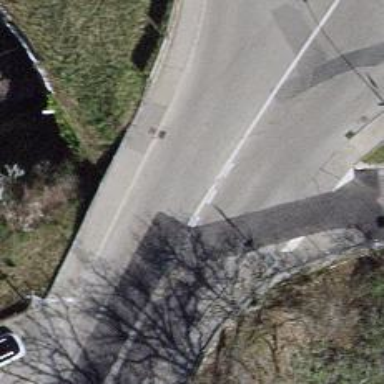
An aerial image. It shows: Residential road with asphalt surface. There are sidewalks on both sides of the road.